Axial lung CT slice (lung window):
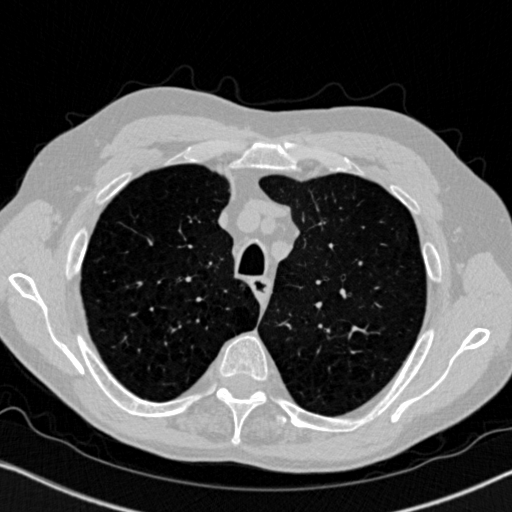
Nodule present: no